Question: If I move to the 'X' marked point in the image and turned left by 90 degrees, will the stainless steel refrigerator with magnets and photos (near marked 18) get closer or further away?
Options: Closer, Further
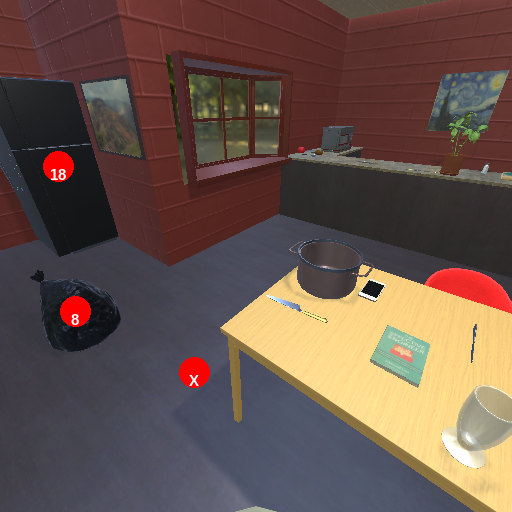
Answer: Closer